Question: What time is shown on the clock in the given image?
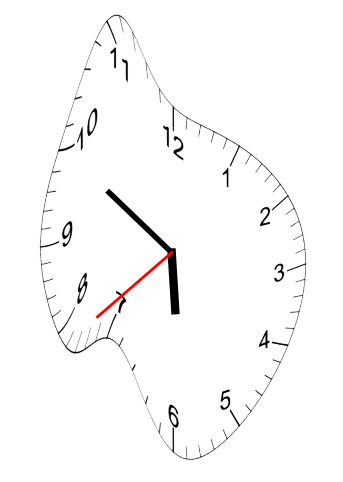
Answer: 05:49:38